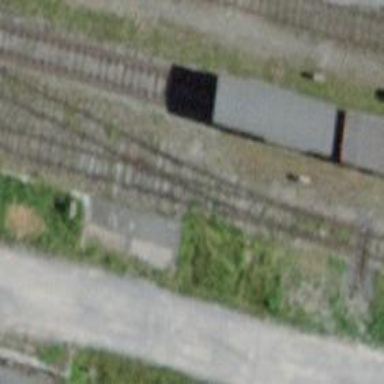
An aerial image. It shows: Narrow-gauge railway with one track passing through service yard.